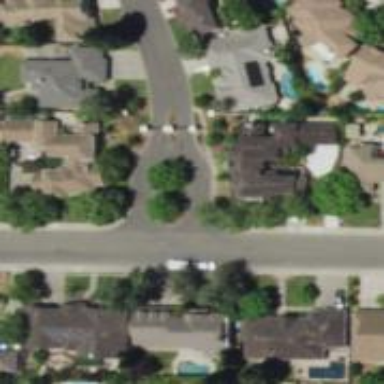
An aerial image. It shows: Residential road.